Aerial crown-view tile of a tropical tree (Barro Colorado Island, Panama), acquired 20241216:
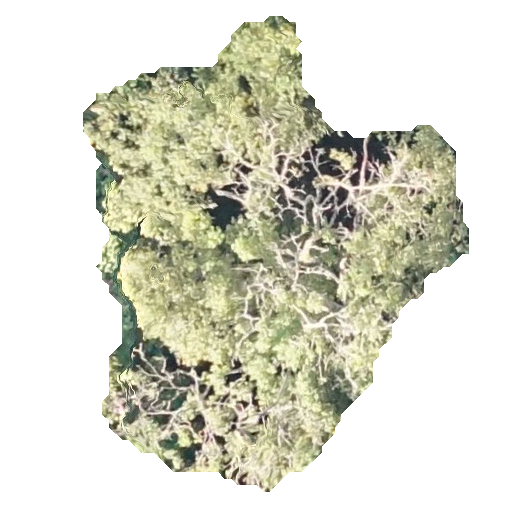
Species: Pseudobombax septenatum
GBIF accepted scientific name: Pseudobombax septenatum
Crown area: 168.603 m²